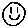
Label: smiley face